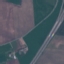
Land use / land cover class: Highway